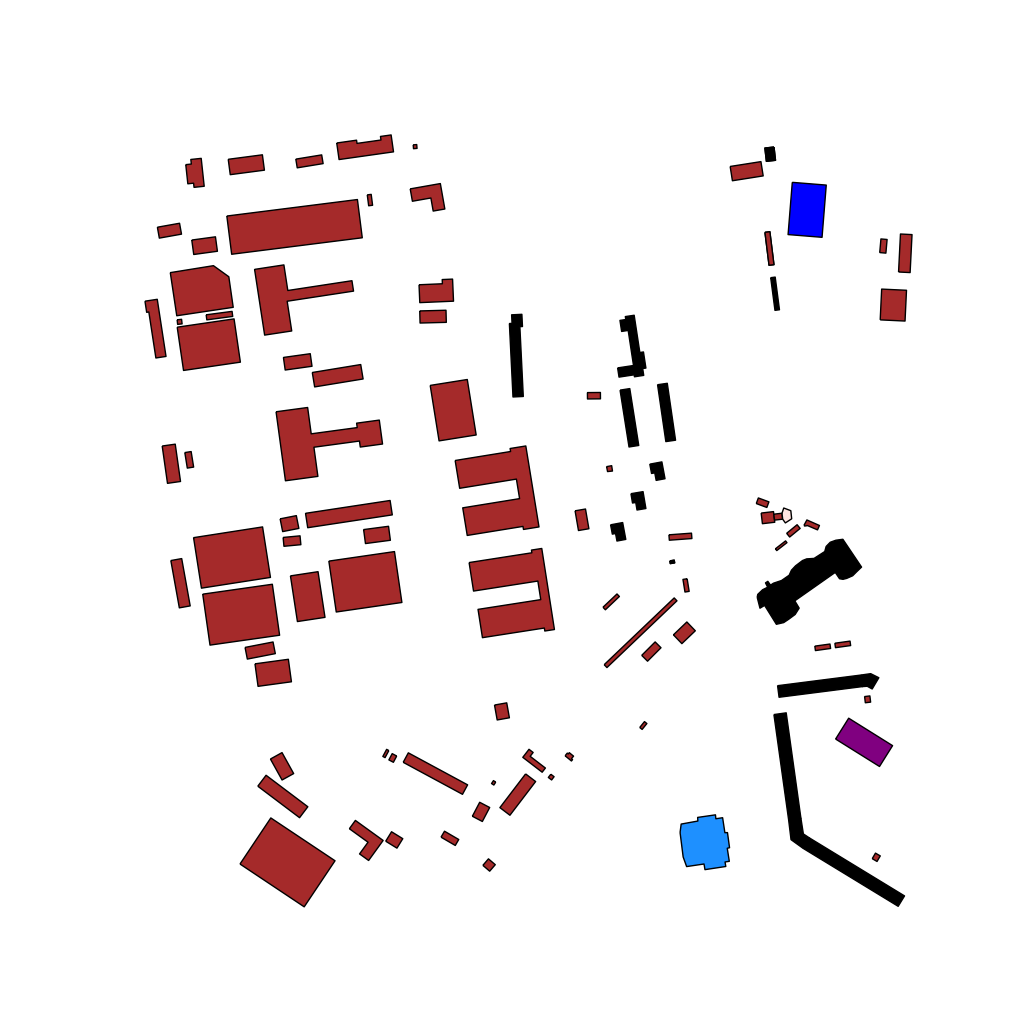
Tags: overhead vector_map, business, industrial, recreation, residential, modern, soviet, high_rise, individual_rise, low_rise, density_1, Building, Facility, Gas, Kinder, Pool, Sportpl, 1.0 km²